Question: I am using <URL> library to draw 2 connected series.
I can create Graph successfuly, you can see my JSFIDDLE below.
The problem is I want to add one label to the top-center of each series.
And I want to add label in such a way that if graph is resized it stays at top-center of series.
How can I do that ?

<URL>
> html, body {height: 100%; }
'''
var options = {
series: {
lines: { show: true,lineWidth: 2,fill: true},
points: { show: true,radius: 3,lineWidth: 1},
shadowSize: 2
},
legend: { show: false}
};
var DATA = [{
"label": "Group-1",
"data": [
[0.25, 0.25],
[0.5, 0.5],
[0.875, 0.875],
[1, 1]
]
}, {
"label": "Group-2",
"data": [
[1, 0.5],
[1.25, 0.25],
[1.5, 0.5],
[1.88, 0.875],
[2, 1]
]
}];
var plot = $.plot("#placeholder", DATA, options);
'''
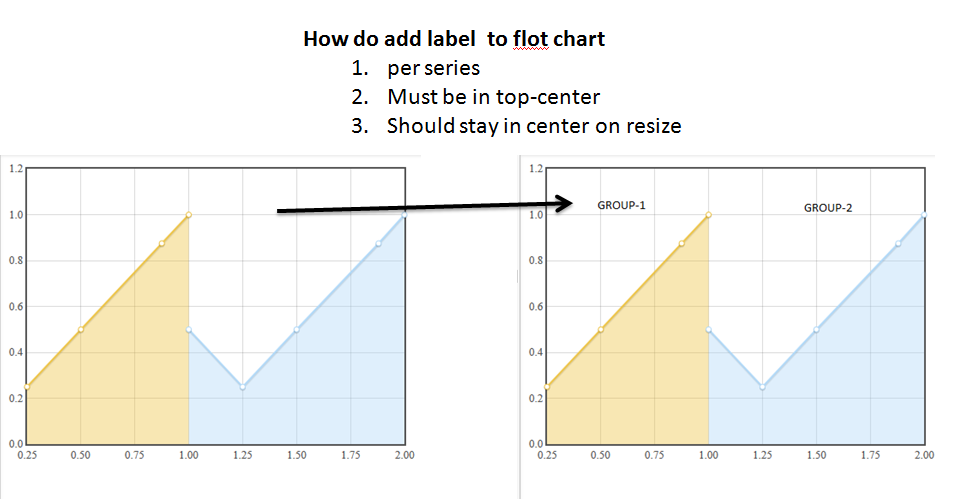
Answer: I agree with @iLikePrograms adding it in a hook event is the best approach. Here's an updated <URL>.
In your options add:
'''
hooks: { drawSeries : [addLabel] }
'''
Where the 'addLabel' function is:
'''
addLabel = function(plot, ctx, series){
var xaxis = series.xaxis;
var yaxis = series.yaxis;
// space midway on series
var x = (series.data[series.data.length-1][0] + series.data[0][0])/2;
// just below top of plot
var y = yaxis.max - (yaxis.tickSize / 2);
ctx.font = "16px 'Segoe UI'";
ctx.fillStyle = "black";
var text = series.label;
ctx.fillText(text, xaxis.p2c(x), yaxis.p2c(y)); // add the label
}
'''